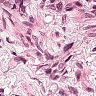
Metastatic tissue present: yes